Field crop: maize
Growth stage: 2
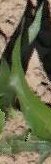
Species: maize